Question: We have a somewhat involved request for a change in our application, which is to make one of our tab controls only have access to part of the width of the control for the purposes of drawing the tabs, so that we can stick some additional status text in the remaining area on the side.
A picture would probably help:

As you can see, the tab control extends all the way to the right of the dialog, but we want a reserved area for "Total Inventory Cost", and we want to make sure that additional tabs (which are common) don't encroach onto that area.
I'm open to pretty much any means of implementing this, short of completely rewriting the application. We can switch tab controls if there's one out there that works better, or otherwise change the implementation of the tab setup within reason.
I would have thought that one could separately set the client area and the tab drawing rectangle areas separately, but that doesn't seem to be the case. Please correct me if I'm wrong.
Any help appreciated!
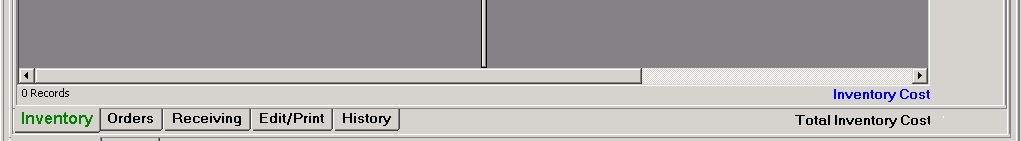
Answer: If I understand correctly, what you've got is this
Main window's client area:
- -
What you could do is this
Main window's client area:
- -